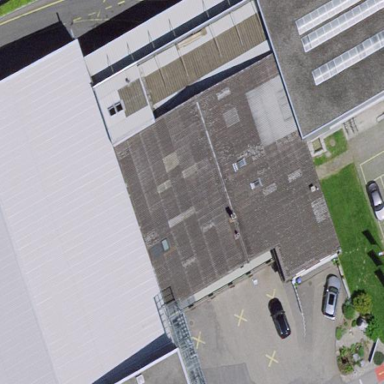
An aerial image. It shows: Industrial building.